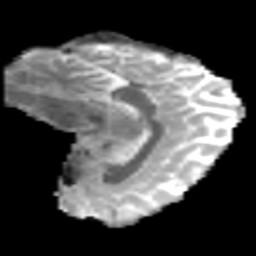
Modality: MD
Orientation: sagittal
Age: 18
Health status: ill
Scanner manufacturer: philips
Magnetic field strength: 3 T
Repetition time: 9 s
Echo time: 0.127 s